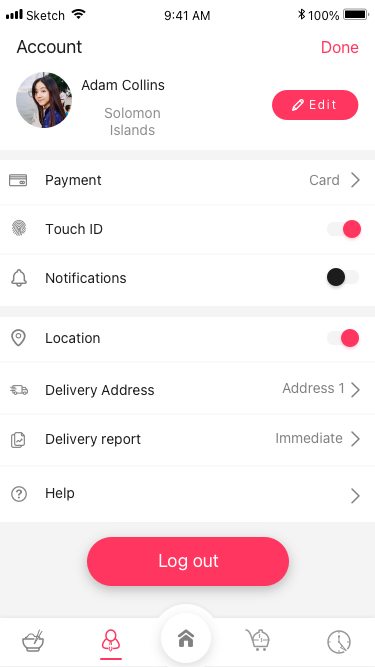
Text in this UI design:
Adam Collins
Edit
Log out
Payment
Touch ID
Notifications
Card
Location
Delivery Address
Delivery report
Help
Address 1
Immediate
Solomon Islands
Account